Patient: sex F, age 76
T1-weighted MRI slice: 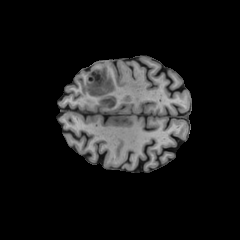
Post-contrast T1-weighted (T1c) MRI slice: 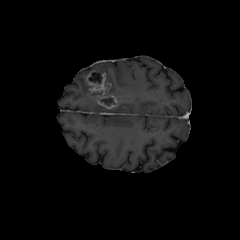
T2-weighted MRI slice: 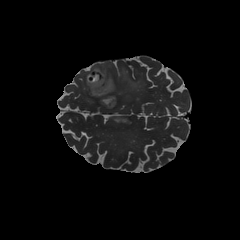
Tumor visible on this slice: yes
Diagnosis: Glioblastoma, IDH-wildtype
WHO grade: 4